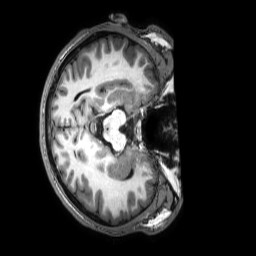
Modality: T1w
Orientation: axial
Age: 23
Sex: male
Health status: healthy
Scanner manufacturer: philips
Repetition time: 0.009 s
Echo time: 0.004 s